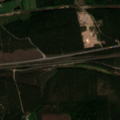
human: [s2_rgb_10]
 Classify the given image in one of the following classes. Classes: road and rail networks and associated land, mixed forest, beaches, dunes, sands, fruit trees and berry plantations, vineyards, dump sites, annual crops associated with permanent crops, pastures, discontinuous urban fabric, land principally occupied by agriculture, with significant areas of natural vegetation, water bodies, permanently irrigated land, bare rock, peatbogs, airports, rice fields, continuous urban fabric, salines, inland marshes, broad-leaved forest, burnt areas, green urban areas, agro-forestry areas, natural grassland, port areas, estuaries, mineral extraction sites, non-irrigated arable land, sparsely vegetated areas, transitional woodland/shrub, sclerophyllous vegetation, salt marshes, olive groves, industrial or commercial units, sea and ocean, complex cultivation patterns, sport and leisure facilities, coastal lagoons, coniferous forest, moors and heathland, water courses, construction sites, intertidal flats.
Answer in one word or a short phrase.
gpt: land principally occupied by agriculture, with significant areas of natural vegetation, coniferous forest